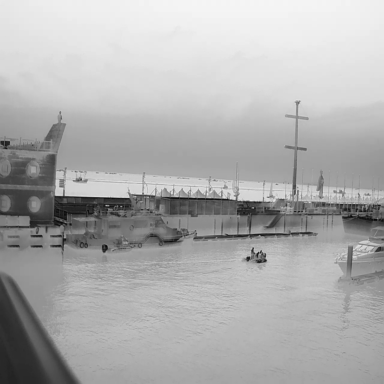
There are four canoes in the infrared image.